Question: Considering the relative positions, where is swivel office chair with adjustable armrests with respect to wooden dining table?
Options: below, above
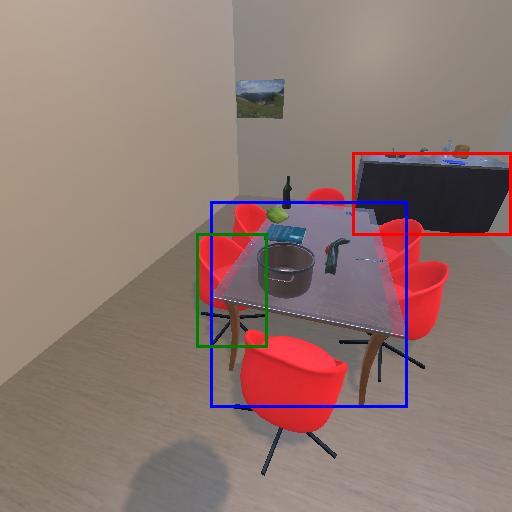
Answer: below